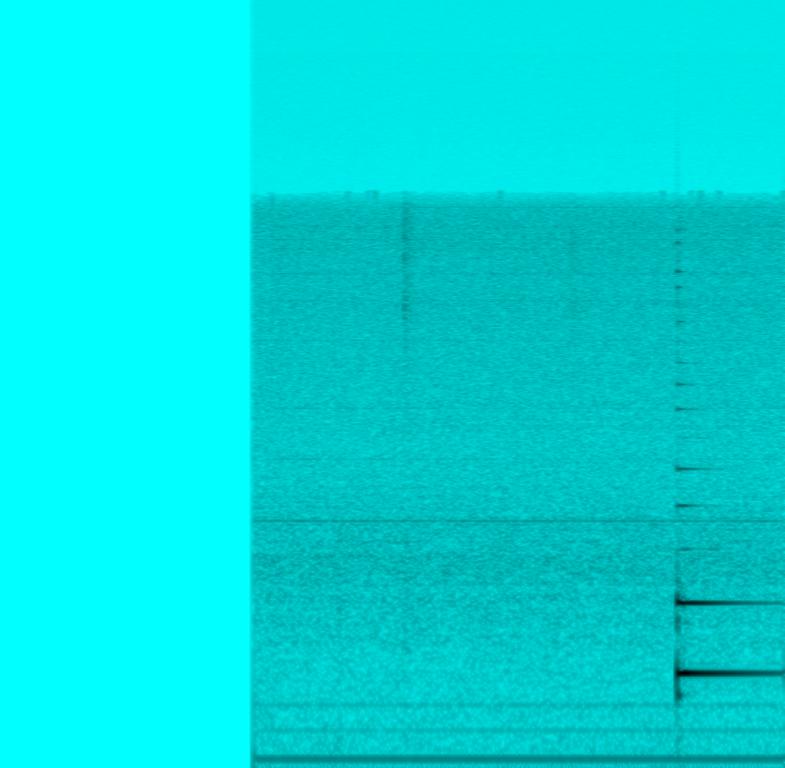
This music features a ukulele being played. Only one string is played for tuning. This clip can be used to tune the G string of the ukulele. There are no voices in this clip. There are no other instruments in this clip.